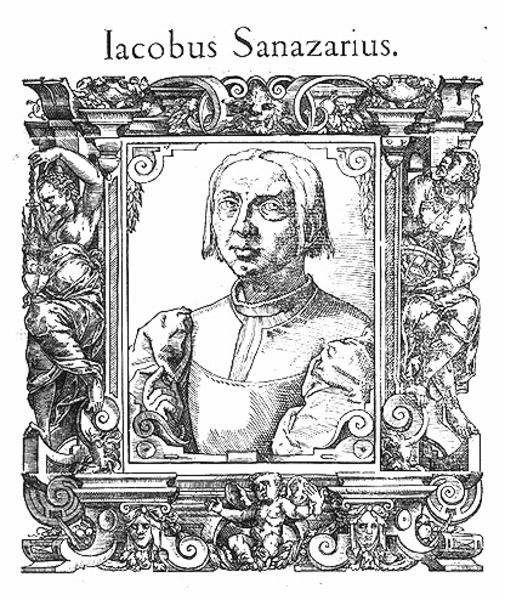
Titel: Bildnis des Iacopo Sannazaro
Künstler: Tobias Stimmer
Institution: (Seriendruck)
Schlagwörter: flügel, hand, mann, schatten, weiß, menschen, frau, frisur, haar, kleid, köpfe, licht, mund, männer, nase, schwarz, säulen, zeichnung, dame, haube, ornament, gesichter, arm, augen, bluse, gesicht, kragen, mensch, rahmen, ärmel, bild, bildnis, portrait, porträt, halbfigur, brustbild, lippen, mittelscheitel, puffärmel, scheitel, engel, putte, putto, ranken, schürze, holzschnitt, schrift, wangen, rahmung, man, mieder, grafik, graphik, rand, figuren, bordüre, zeigefinger, pupillen, dekor, ornamente, verzierung, junge, kloster, druck, schraffur, stich, schwarzweiß, tracht, schnörkel, voluten, leiden, mittelalter, wams, stützend, mönch, gelehrter, schmuckrahmen, schnecken, emblem, putten, putti, sakral, christentum, latein, schearz, jakob, seriendruck, jacobus, butten, jacob, bürgerin, wulstig, köüfe, serienblatt, sanazarius, jacobus sanazarius, jacpobus